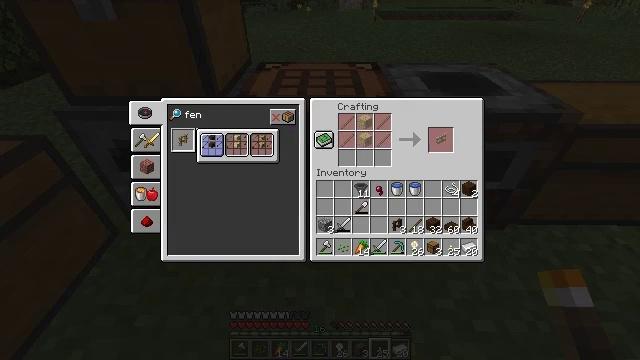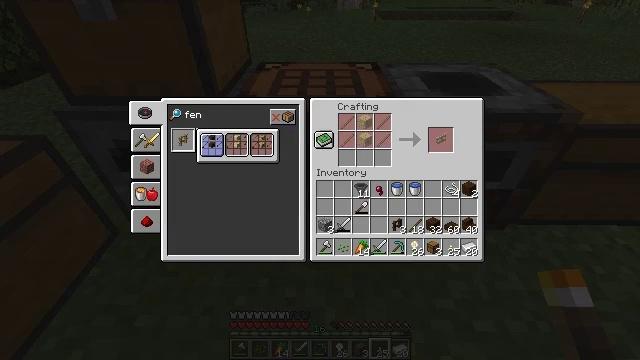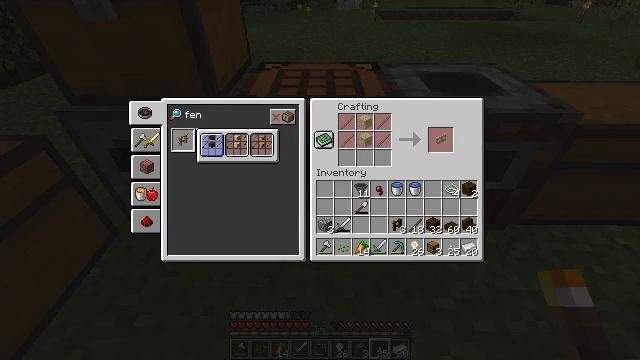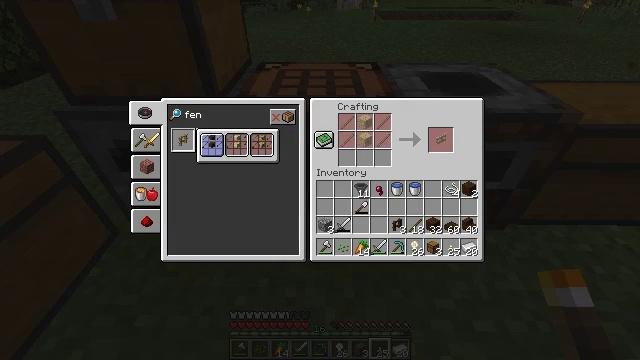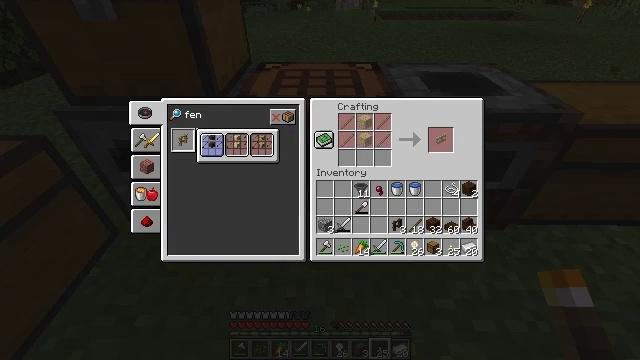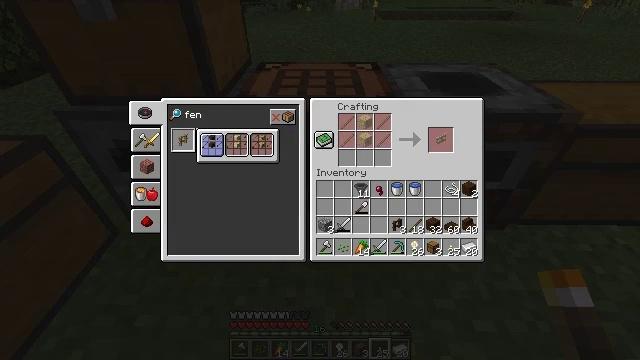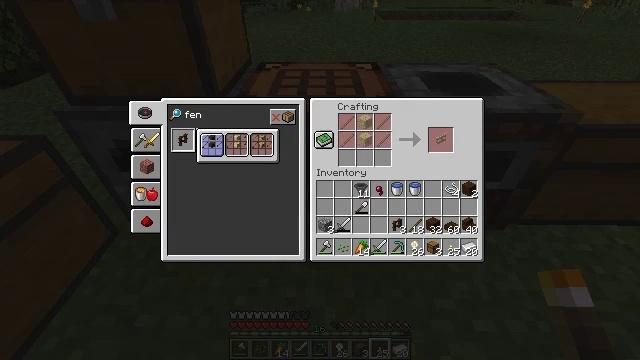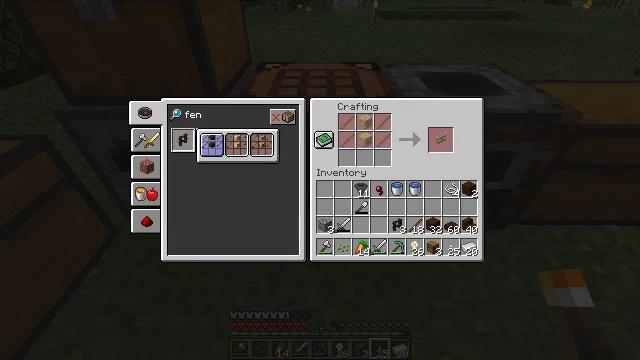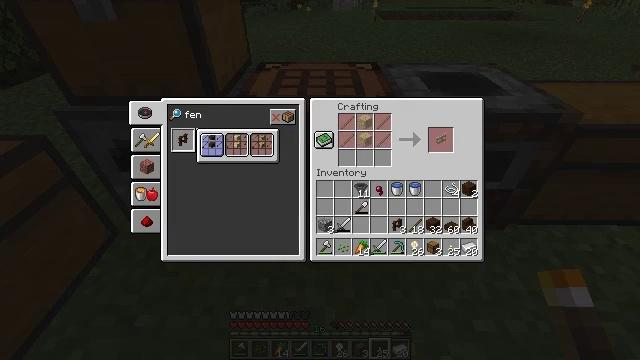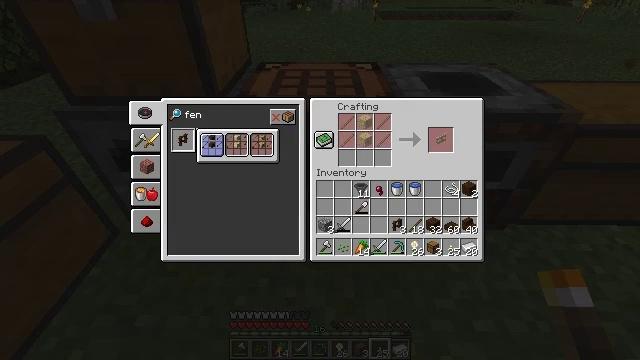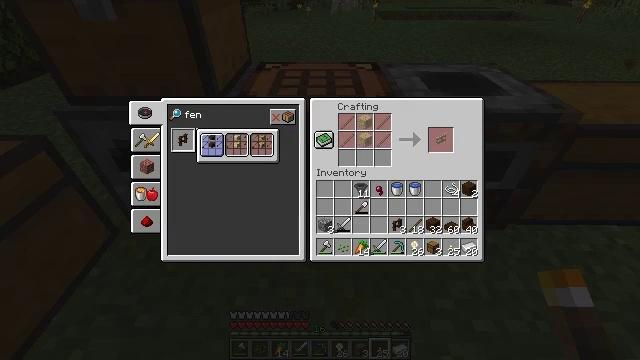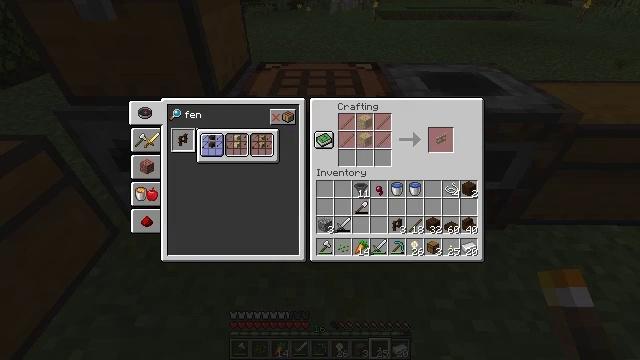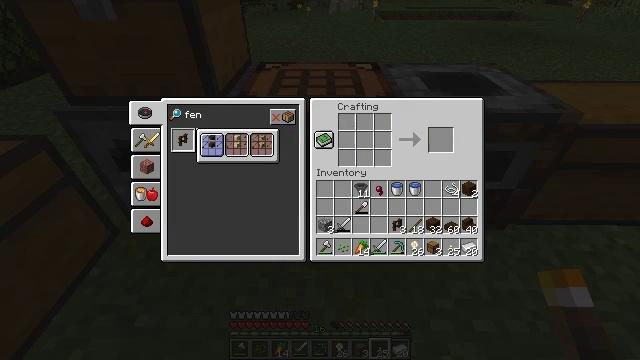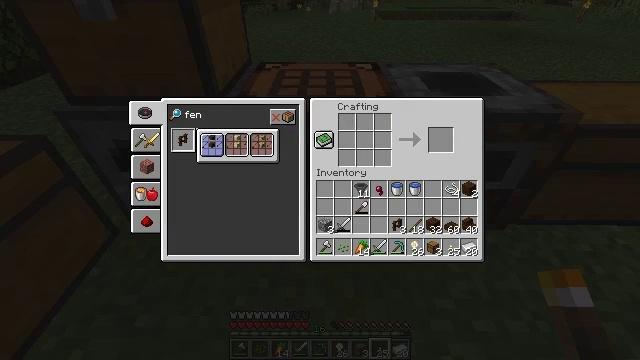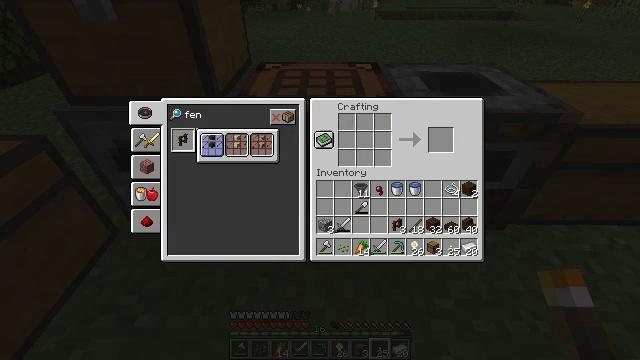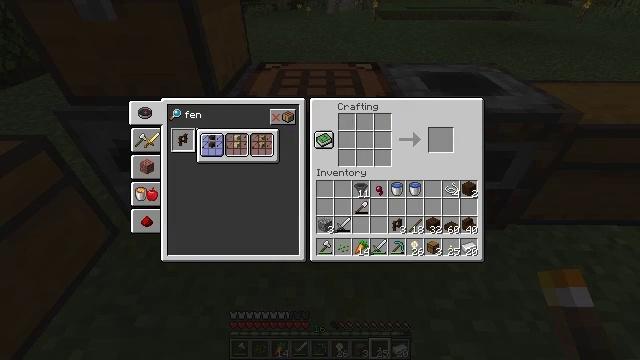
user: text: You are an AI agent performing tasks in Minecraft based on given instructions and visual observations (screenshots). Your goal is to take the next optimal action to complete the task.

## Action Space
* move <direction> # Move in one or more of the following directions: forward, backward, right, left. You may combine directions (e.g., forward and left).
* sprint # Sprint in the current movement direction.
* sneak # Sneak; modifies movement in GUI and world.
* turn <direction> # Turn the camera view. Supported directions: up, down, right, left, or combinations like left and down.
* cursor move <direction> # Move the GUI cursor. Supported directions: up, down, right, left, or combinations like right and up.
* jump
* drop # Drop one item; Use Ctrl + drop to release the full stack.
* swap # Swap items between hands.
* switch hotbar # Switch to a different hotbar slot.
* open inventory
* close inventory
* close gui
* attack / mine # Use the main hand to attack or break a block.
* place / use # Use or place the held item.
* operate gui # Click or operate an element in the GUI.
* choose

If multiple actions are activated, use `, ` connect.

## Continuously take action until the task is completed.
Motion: motion action
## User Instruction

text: Combine dark oak planks and sticks to make a dark oak fence gate.
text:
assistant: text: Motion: use / place
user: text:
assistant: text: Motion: no_op
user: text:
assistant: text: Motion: no_op
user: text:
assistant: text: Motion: no_op
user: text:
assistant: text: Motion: no_op
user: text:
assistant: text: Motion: no_op
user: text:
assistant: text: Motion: no_op
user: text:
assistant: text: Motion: no_op
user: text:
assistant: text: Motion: no_op
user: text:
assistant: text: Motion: no_op
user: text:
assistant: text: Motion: no_op
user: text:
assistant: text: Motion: attack / mine
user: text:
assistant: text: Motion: attack / mine
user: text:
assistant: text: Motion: attack / mine
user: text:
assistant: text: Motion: no_op
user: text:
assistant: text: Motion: no_op
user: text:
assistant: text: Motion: no_op
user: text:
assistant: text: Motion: no_op
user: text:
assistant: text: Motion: no_op
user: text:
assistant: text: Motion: no_op
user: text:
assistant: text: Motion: no_op
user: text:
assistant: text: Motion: no_op
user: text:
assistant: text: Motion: no_op
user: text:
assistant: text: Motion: no_op
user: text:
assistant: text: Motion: no_op
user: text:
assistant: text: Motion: no_op
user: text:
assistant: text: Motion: no_op
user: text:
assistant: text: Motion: no_op
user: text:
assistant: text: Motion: no_op
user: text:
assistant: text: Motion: no_op